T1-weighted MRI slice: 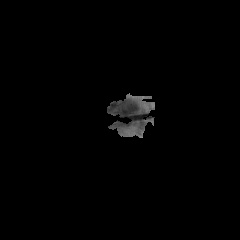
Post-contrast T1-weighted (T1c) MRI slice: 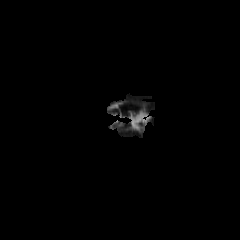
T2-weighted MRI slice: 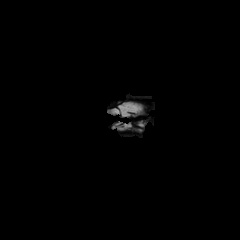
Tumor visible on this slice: no